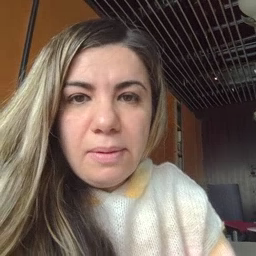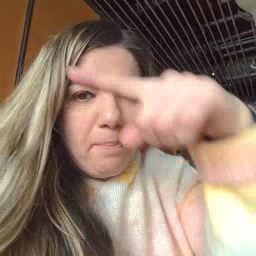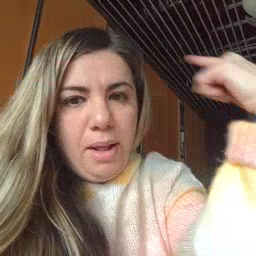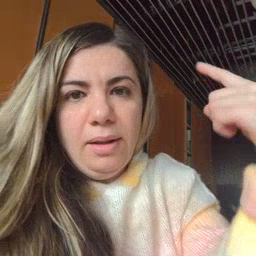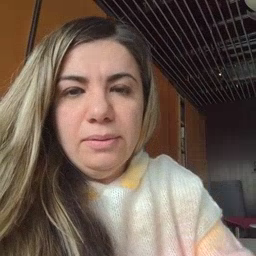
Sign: black